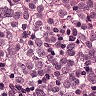
Metastatic tissue present: yes